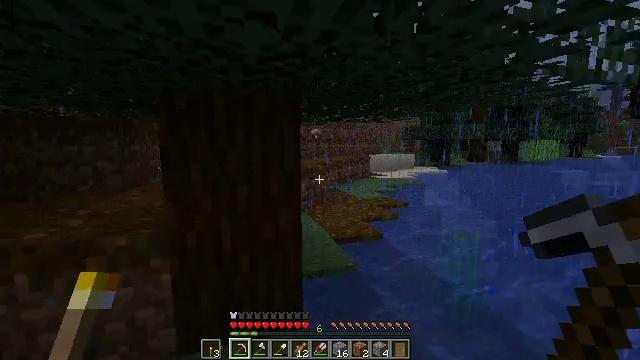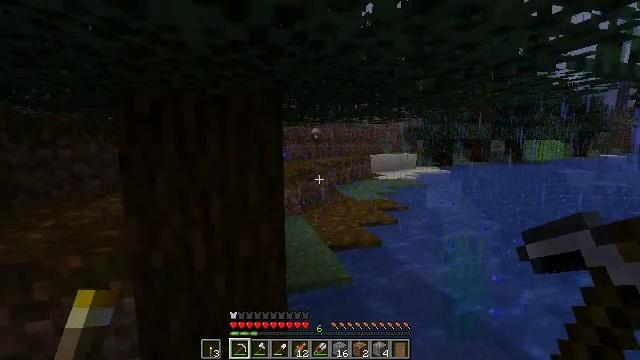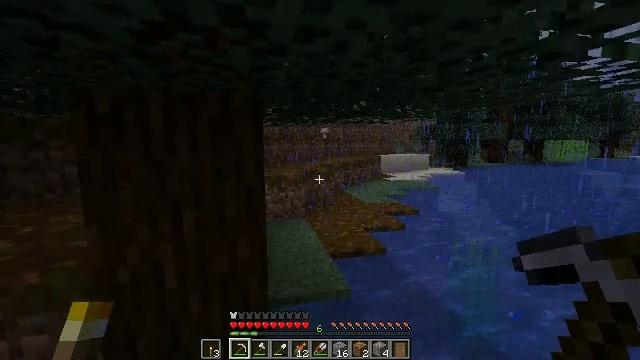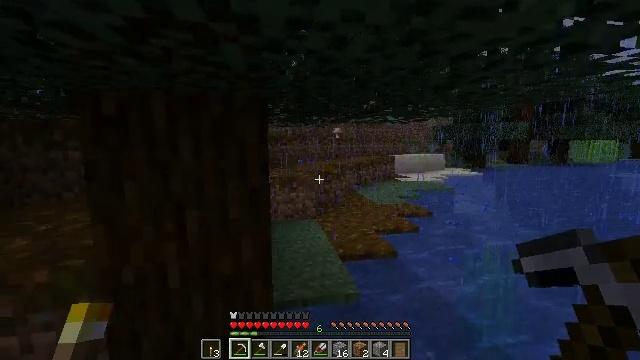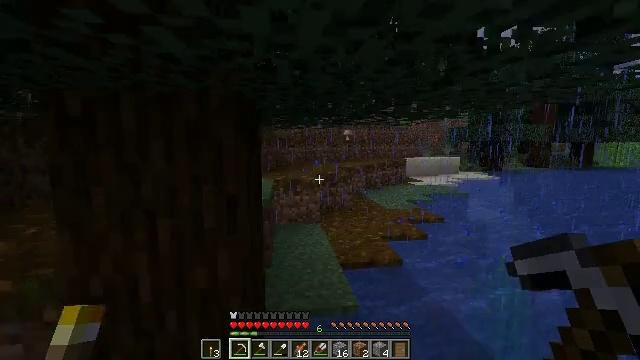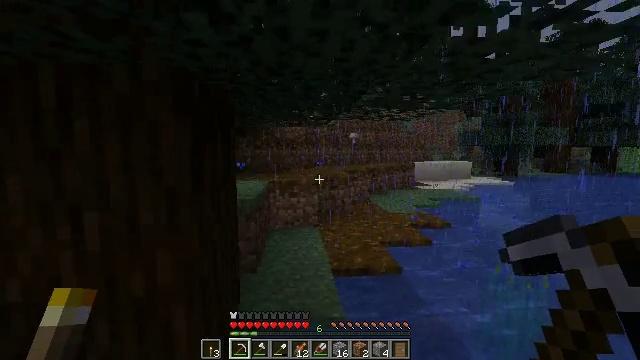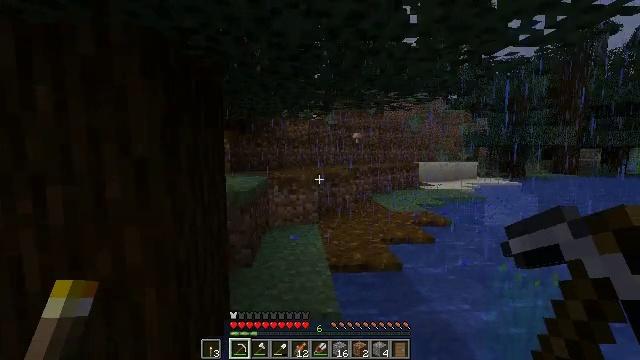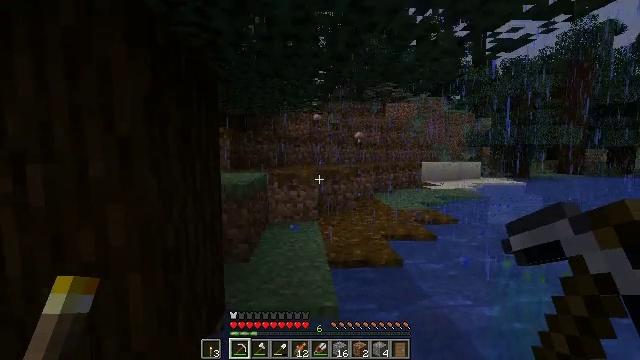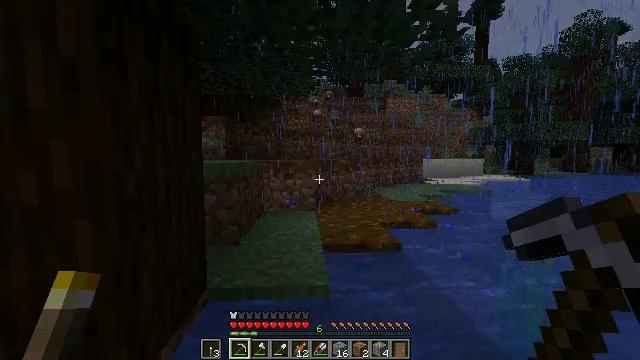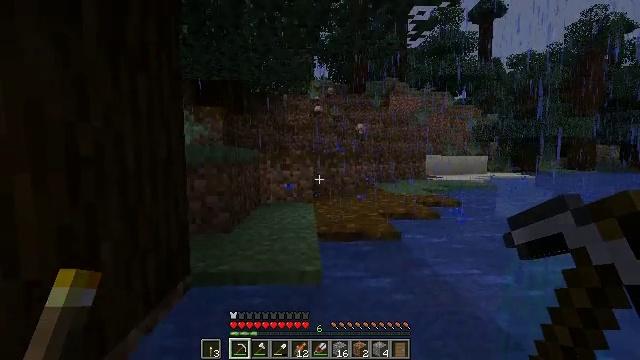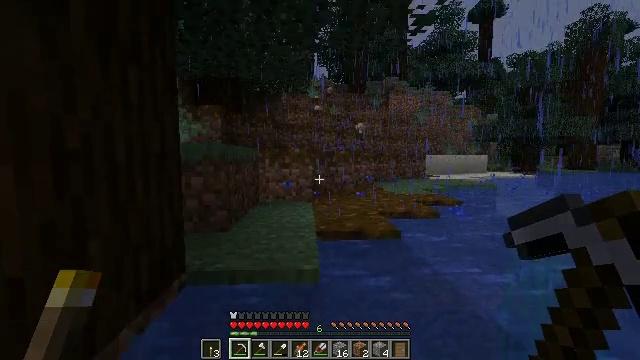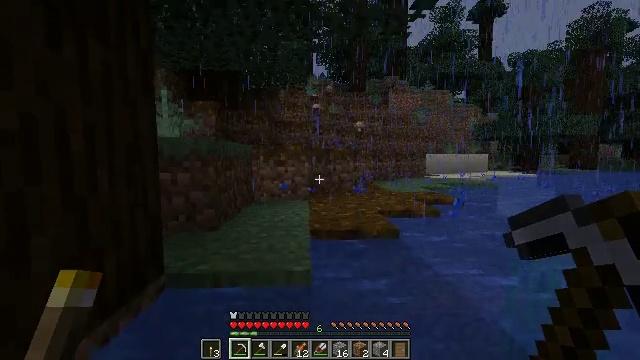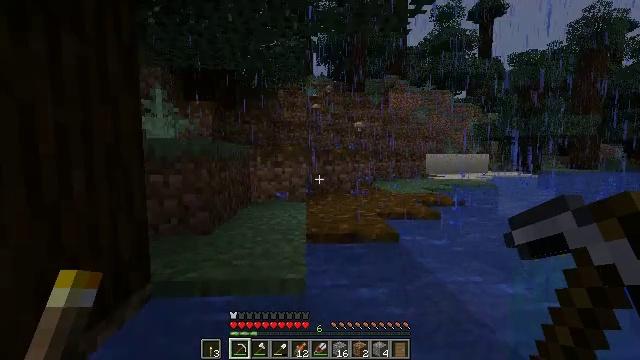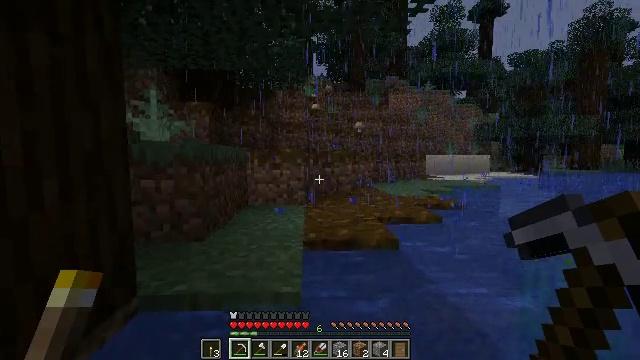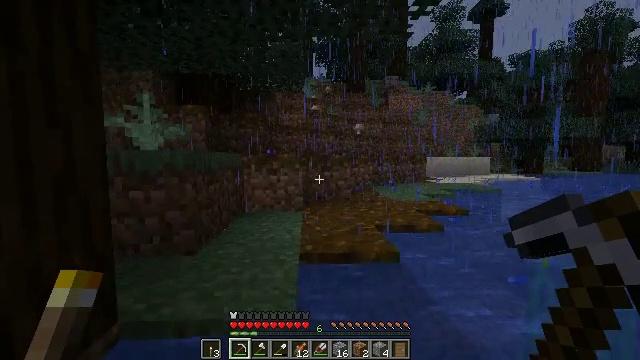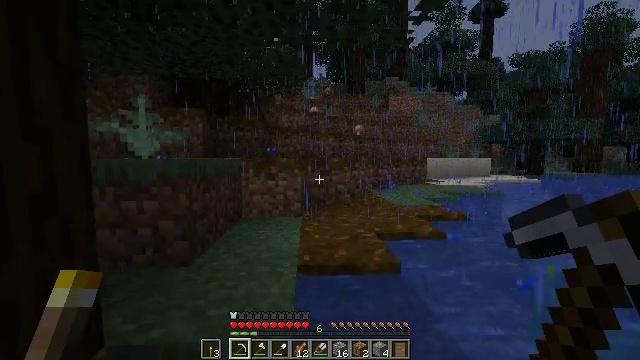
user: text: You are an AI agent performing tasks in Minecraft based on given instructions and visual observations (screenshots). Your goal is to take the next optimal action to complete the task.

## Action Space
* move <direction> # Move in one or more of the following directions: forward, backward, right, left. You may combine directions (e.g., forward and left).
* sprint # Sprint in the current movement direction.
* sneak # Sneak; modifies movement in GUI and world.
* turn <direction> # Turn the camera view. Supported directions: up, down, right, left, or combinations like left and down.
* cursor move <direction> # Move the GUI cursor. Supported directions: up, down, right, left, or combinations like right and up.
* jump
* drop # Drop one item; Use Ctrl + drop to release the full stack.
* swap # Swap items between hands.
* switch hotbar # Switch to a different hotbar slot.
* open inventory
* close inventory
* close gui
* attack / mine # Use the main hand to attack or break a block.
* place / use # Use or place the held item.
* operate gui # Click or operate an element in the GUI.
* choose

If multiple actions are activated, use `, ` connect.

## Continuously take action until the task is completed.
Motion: motion action
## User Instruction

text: Break the sugar cane.
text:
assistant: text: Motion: move forward and move right
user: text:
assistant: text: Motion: move forward and move right, turn left
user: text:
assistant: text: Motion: move forward and move right, turn left
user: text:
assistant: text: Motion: move forward and move right, turn left
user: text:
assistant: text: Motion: move forward and move right, turn left
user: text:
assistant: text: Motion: move forward and move right, turn left
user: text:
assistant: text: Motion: move forward
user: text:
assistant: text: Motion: move forward
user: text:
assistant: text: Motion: move forward, jump
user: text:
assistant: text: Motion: move forward, jump
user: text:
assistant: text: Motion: move forward, jump
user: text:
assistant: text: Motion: move forward, jump
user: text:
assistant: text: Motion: move forward, jump
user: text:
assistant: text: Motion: move forward, jump
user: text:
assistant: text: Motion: move forward, jump
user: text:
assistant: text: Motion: move forward and move left, jump
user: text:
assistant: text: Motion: move forward and move left, jump
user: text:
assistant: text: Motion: move forward and move left, jump
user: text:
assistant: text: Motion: move forward and move left, jump
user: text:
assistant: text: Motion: move forward and move left, jump
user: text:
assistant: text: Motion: move forward and move left, jump
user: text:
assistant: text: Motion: move forward and move left, jump
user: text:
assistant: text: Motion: move forward and move left, turn right and up, jump
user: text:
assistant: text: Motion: move forward and move left, turn right, jump
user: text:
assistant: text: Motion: move forward and move left, turn right, jump
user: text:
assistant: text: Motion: move forward and move left, jump
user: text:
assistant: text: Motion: move forward and move left, turn right, jump
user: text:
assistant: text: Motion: move forward and move left, turn right, jump
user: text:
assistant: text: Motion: move forward and move left, turn right, jump
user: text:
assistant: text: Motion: move forward and move left, turn right, jump